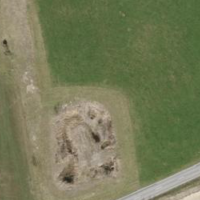
EUNIS habitat code: 24
Species observed at this site:
Chrysogaster solstitialis